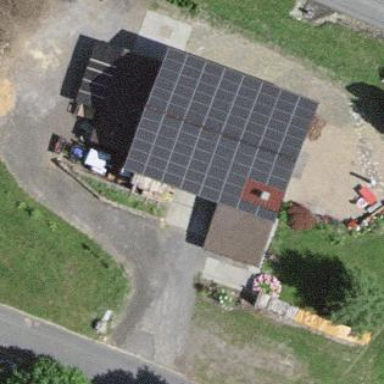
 consisting of solar photovoltaic panels."